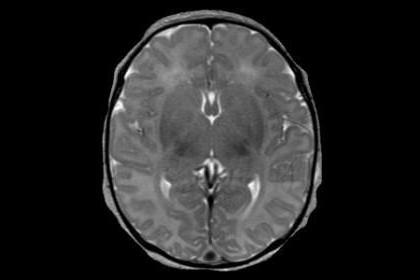
Label: notumor